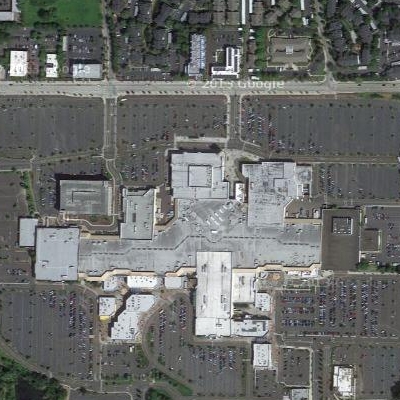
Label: gParking